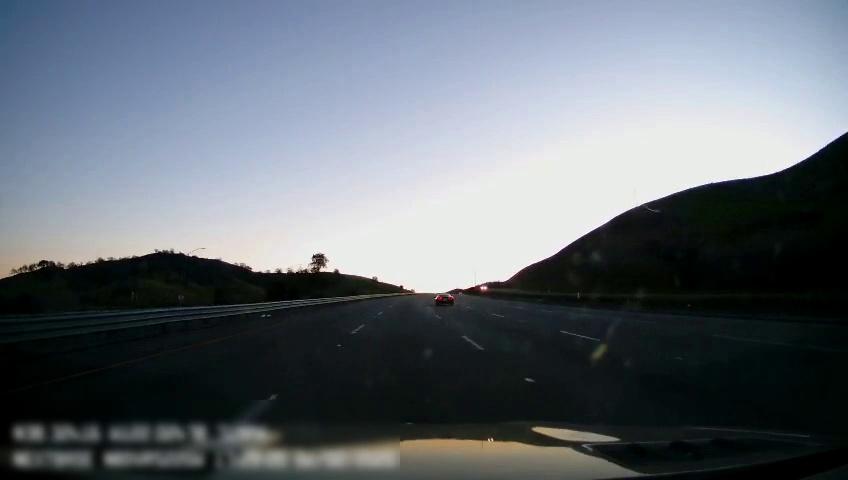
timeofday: Day
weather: Sunny
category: Drivable Space
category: Vehicles | Car
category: Lanes | Current Lane
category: Lanes | Current Lane
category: Lanes | Alternate Lane
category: Lanes | Alternate Lane
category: Lanes | Alternate Lane